Field crop: tomato
Growth stage: 1
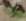
Species: solanum